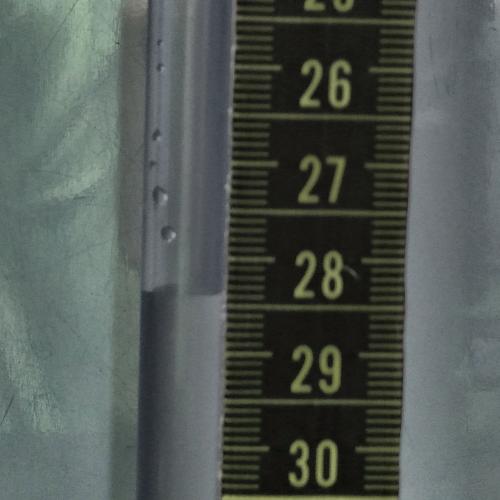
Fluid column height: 28.4 cm